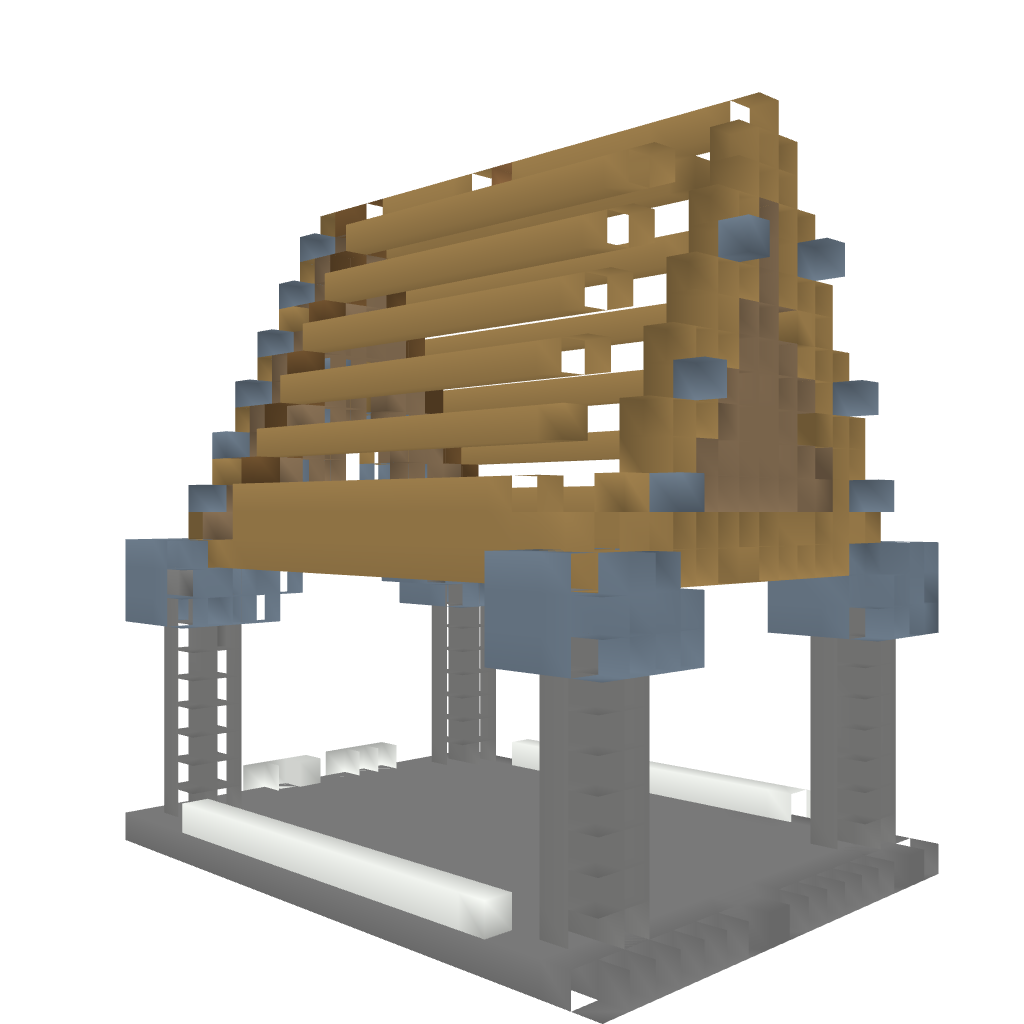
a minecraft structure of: Basic Nordic Cover